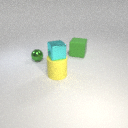
large green rubber cube to the right of large yellow rubber cylinder